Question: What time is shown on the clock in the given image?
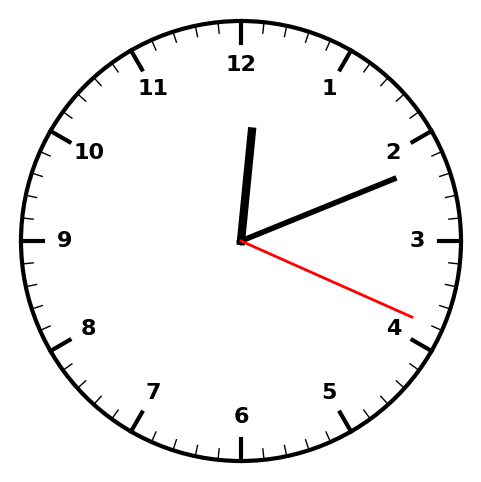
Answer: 12:11:19